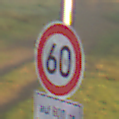
Verkehrszeichen: Geschwindigkeit60
Zusatzzeichen unten: LaengeEinerStrecke5
Umgebung: Outdoor, Nature
Tageszeit: SunriseSunset
Wetter: Clear
Licht: Natural
Jahreszeit: NotSpecified
Kontrast: HighContrast